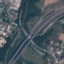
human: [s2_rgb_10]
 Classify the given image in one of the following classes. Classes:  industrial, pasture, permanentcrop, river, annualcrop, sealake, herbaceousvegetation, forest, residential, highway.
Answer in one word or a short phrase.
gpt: Highway